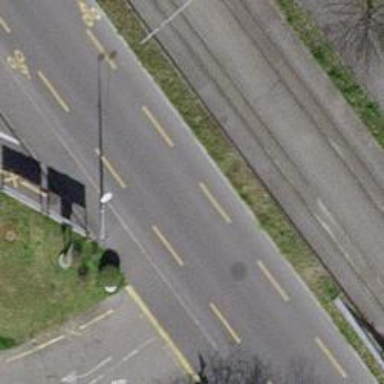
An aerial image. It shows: Residential road with cycling lane.